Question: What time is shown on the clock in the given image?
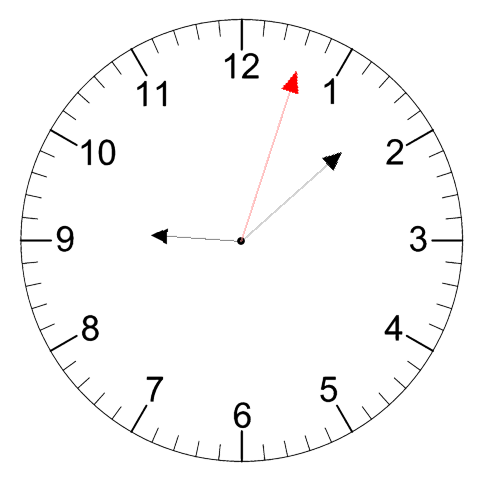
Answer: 09:08:03